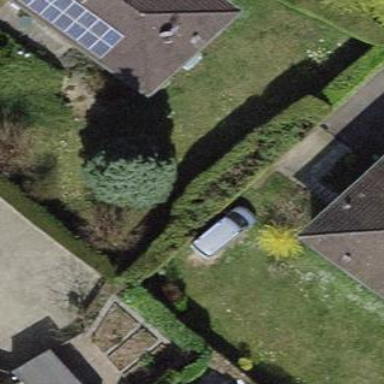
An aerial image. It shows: Garden enclosed by fence.